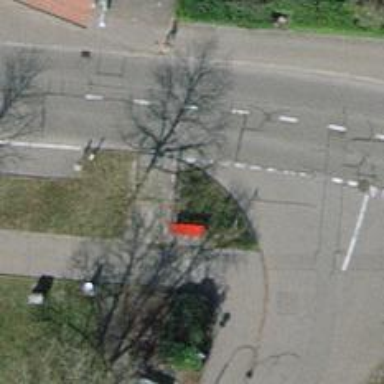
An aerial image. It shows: Red bench.